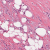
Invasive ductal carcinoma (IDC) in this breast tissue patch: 0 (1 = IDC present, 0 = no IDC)